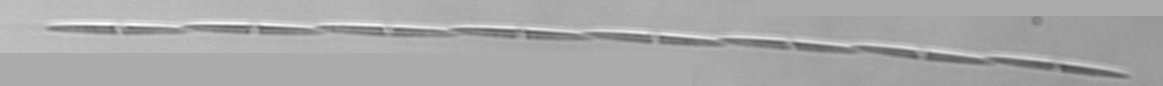
Label: Pseudo-nitzschia